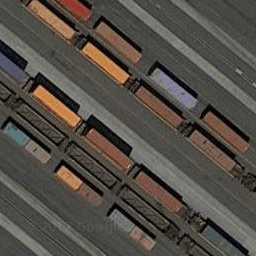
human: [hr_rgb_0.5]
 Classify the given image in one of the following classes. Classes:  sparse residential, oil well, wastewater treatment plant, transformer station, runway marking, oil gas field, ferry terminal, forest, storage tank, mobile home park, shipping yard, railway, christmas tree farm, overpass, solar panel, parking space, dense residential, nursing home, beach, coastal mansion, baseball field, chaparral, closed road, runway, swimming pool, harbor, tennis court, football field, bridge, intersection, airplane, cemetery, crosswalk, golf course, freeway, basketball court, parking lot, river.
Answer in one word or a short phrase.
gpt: shipping yard